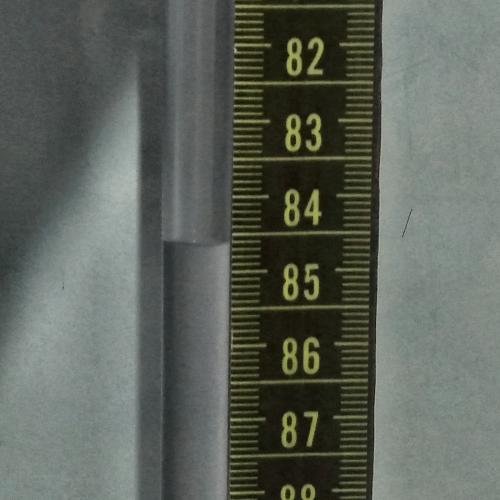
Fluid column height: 84.6 cm